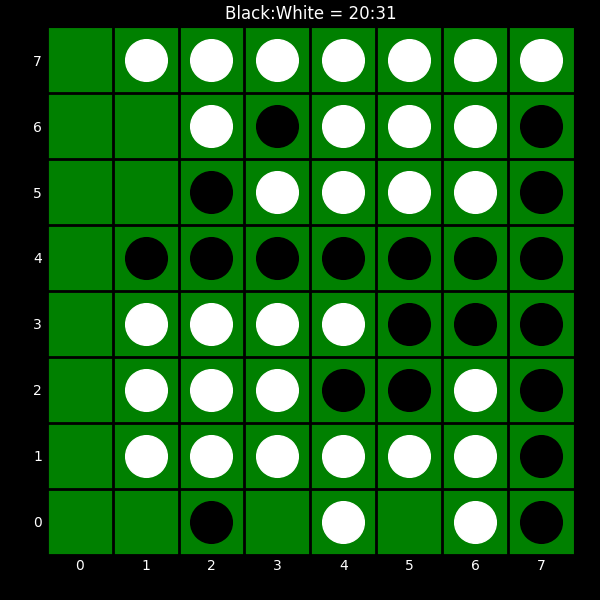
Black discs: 20
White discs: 31